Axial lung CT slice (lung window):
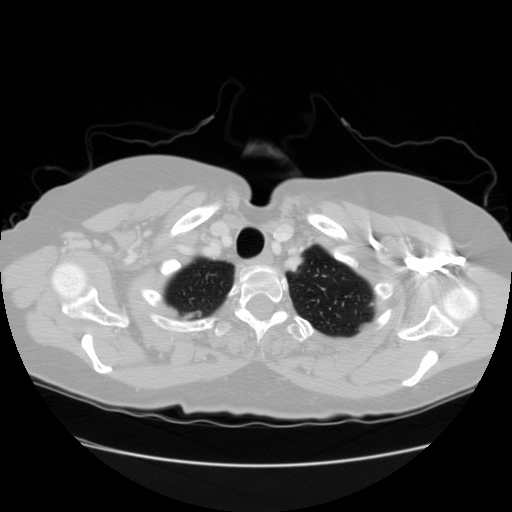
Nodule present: no